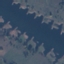
Label: River